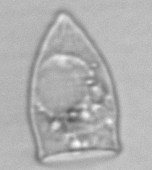
Label: Favella